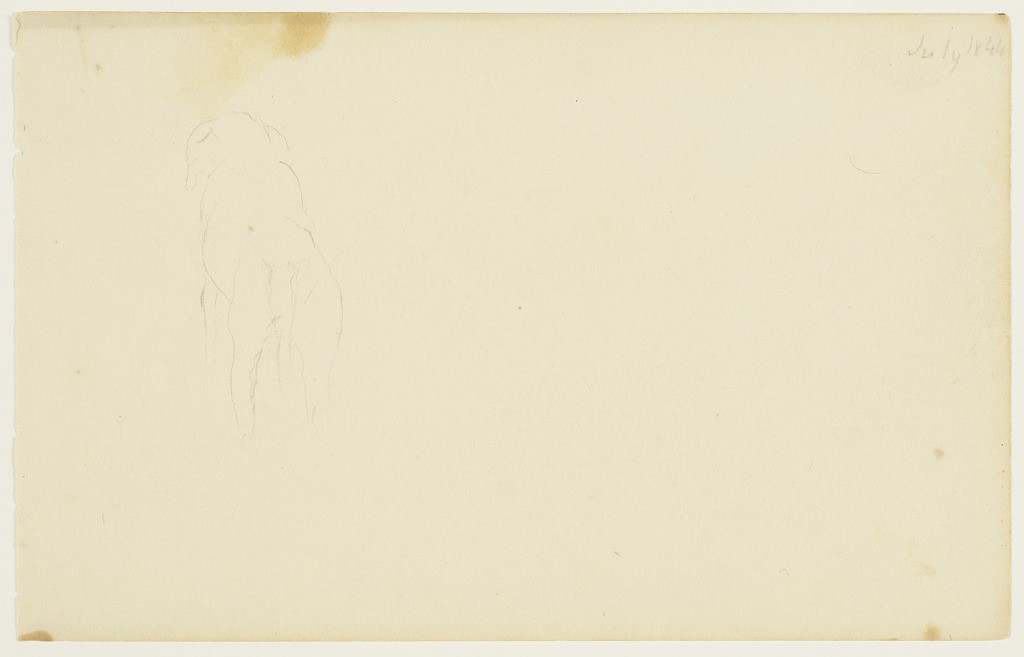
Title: Dog, Shown from Behind
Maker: Frederic Edwin Church, American, 1826–1900
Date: July 1844
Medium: Graphite on white wove paper
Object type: Drawing
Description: Figure sketch of a standing dog shown from the rear, situated at left. Its paws are not shown.